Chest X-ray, PA view. Patient: 58 years old, sex F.
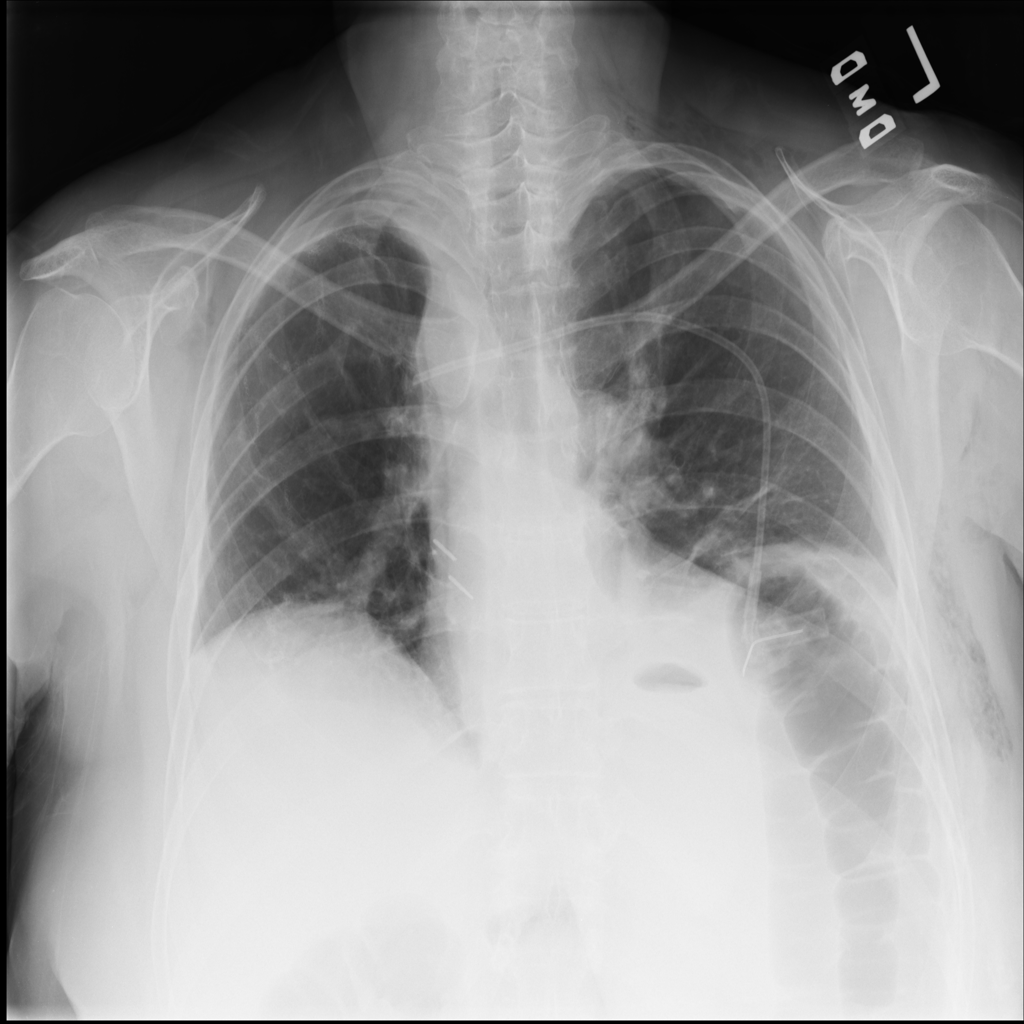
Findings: Atelectasis, Effusion